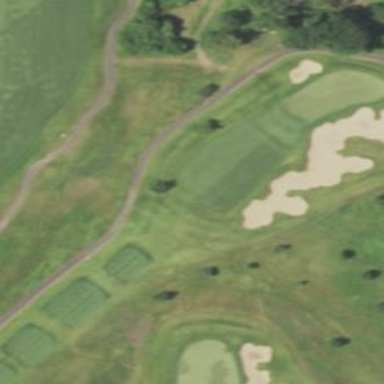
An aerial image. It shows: Sand bunker on golf course.